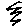
Label: zigzag